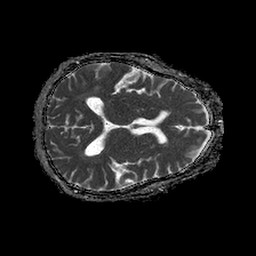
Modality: ADC
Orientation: axial
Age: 67
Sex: female
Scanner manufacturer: philips
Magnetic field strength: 1.5 T
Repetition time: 4.6 s
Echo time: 0.08631 s